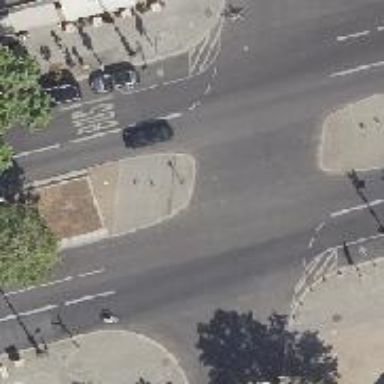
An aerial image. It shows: Footway located on traffic island.